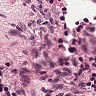
Metastatic tissue present: no